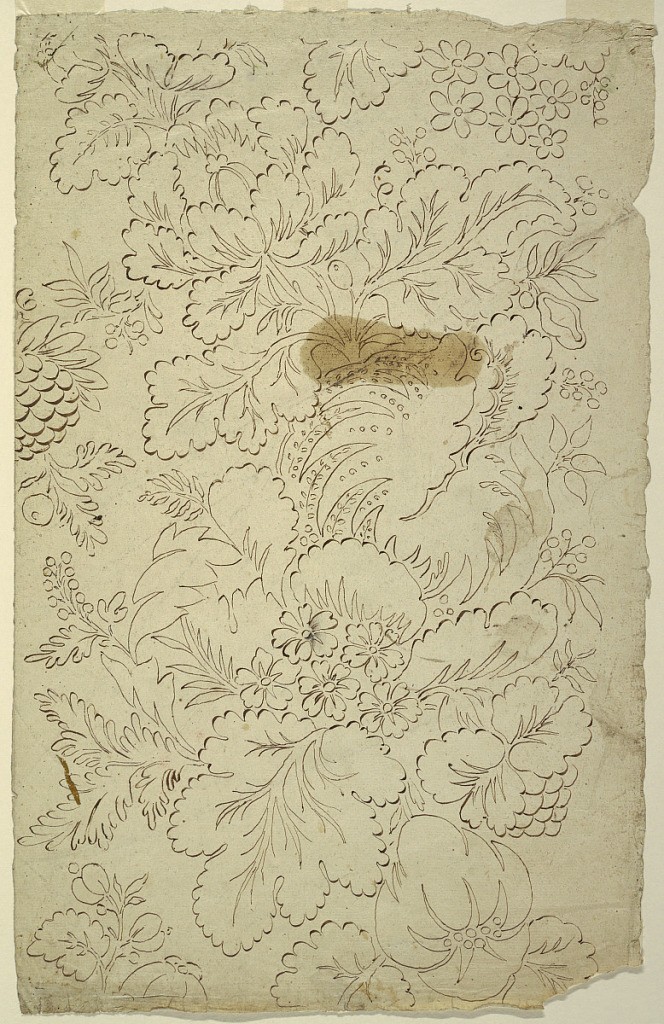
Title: Design for a Painted or Woven Fabric
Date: ca. 1770
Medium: Pen and ink, brush and watercolor on paper
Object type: Drawing
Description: All-over pattern of flowers, leaves, and seed pods, none of which can be identified specifically.